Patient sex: M
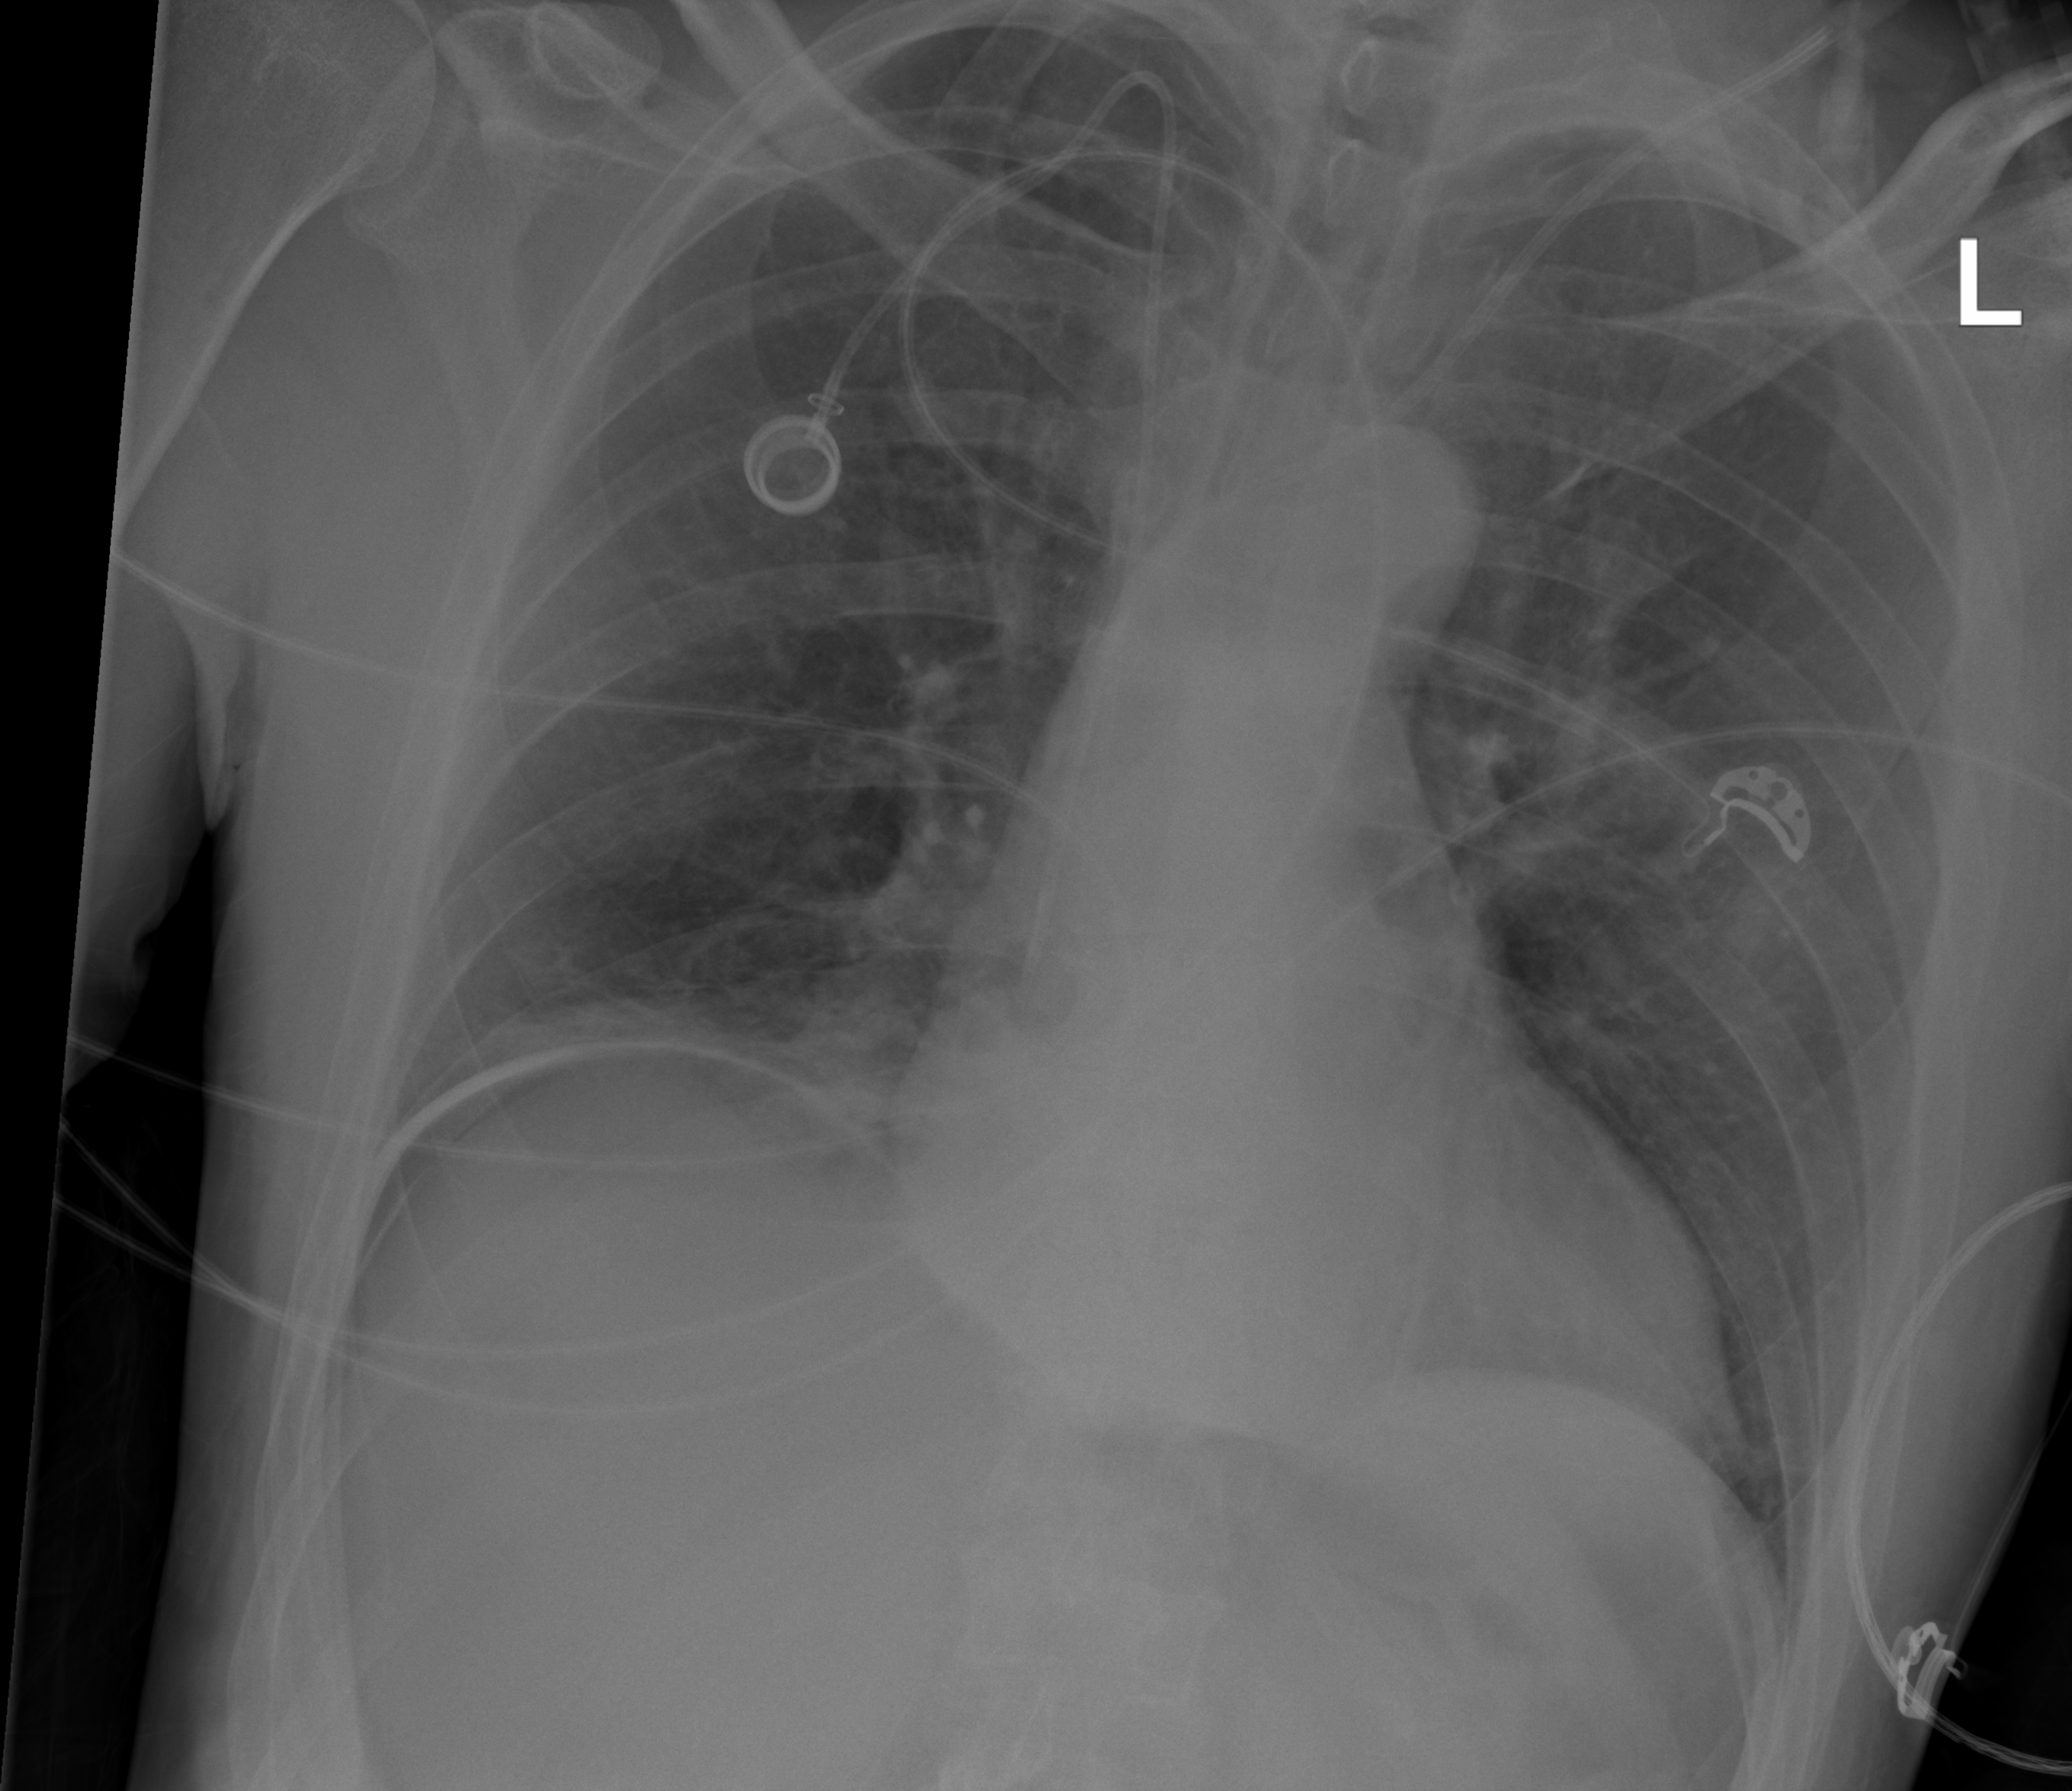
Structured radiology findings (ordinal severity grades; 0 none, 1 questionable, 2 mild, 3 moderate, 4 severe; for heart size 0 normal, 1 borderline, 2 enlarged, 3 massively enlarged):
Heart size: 0
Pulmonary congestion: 0
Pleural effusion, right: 0
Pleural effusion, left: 0
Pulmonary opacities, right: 0
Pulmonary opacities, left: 0
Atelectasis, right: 3
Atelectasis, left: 0